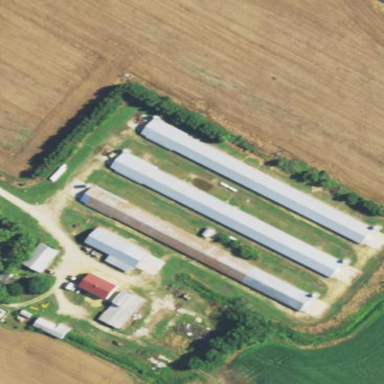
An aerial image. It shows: Farm auxiliary building.